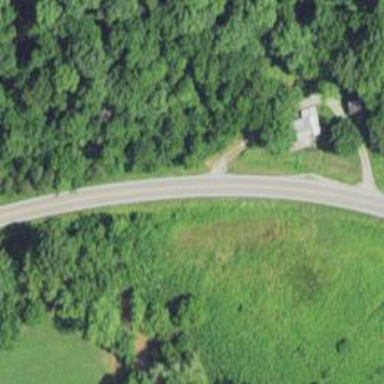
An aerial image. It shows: Secondary road.